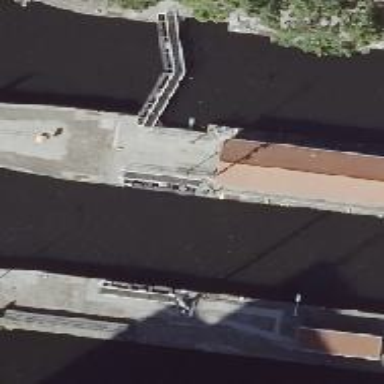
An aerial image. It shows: Lock gate on waterway.